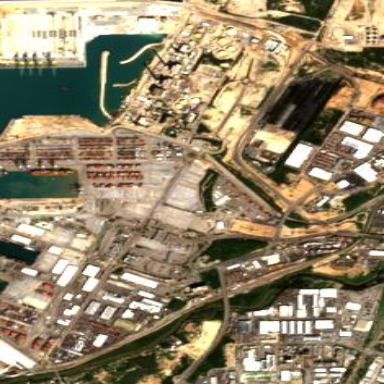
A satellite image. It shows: Industrial area designated for port activities.